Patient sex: M
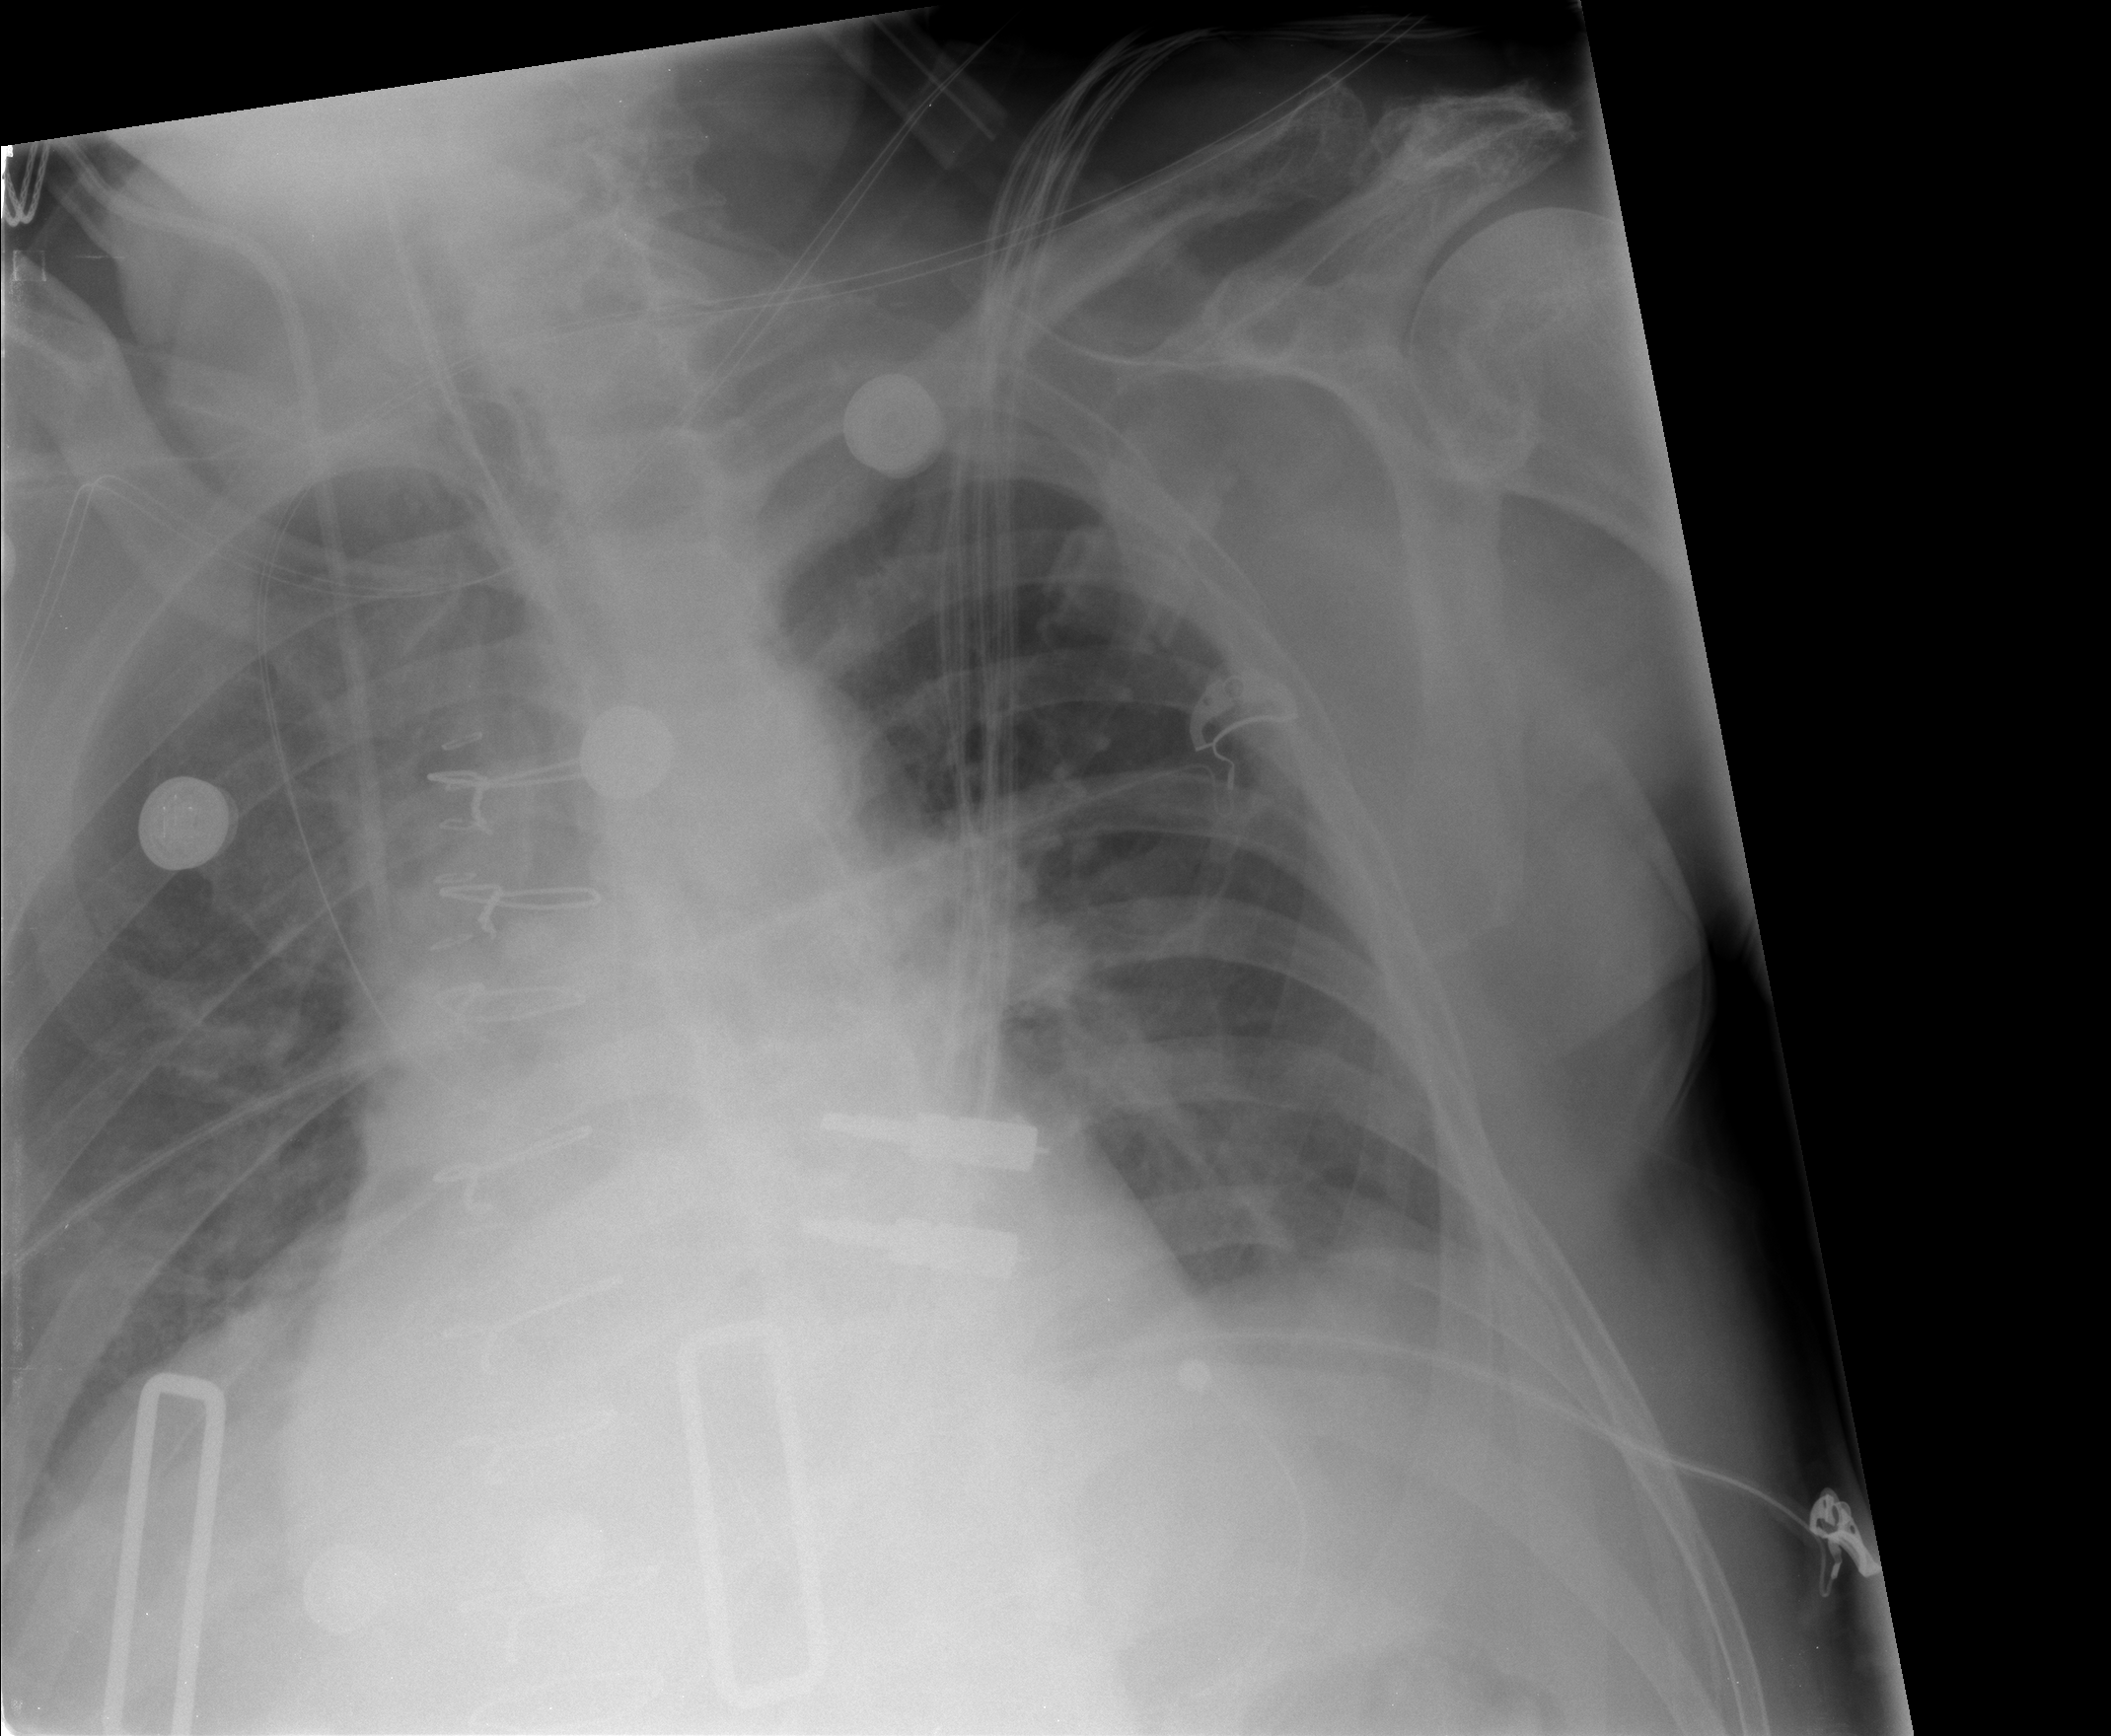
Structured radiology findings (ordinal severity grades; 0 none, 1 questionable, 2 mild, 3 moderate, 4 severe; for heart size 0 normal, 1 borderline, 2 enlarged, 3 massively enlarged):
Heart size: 2
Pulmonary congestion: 1
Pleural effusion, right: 0
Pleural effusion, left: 0
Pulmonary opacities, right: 0
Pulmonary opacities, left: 0
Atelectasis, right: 1
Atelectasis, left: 2